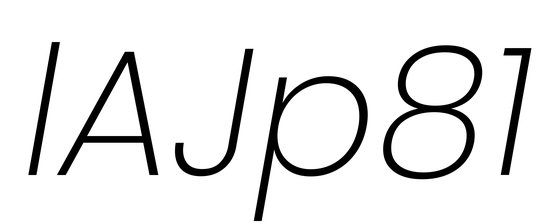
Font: Poppins-ExtraLightItalic